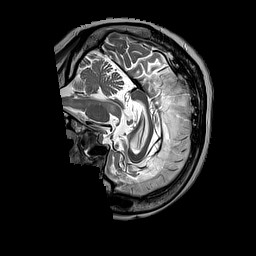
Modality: T2w
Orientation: sagittal
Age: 72
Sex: female
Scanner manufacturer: siemens
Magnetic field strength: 3 T
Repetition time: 3.2 s
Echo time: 0.212 s